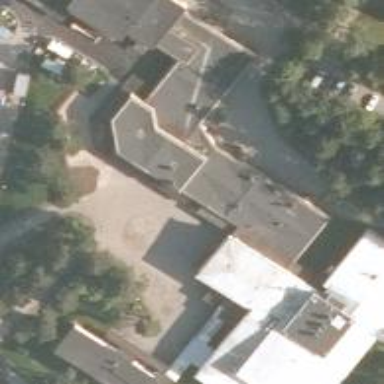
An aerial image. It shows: School building.